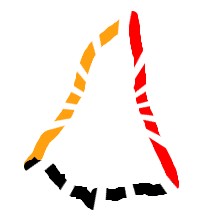
Shape: kite